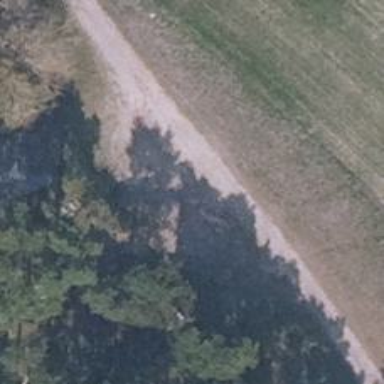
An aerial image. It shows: Sandy track with grade4 tracktype.